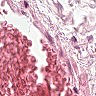
Metastatic tissue present: no